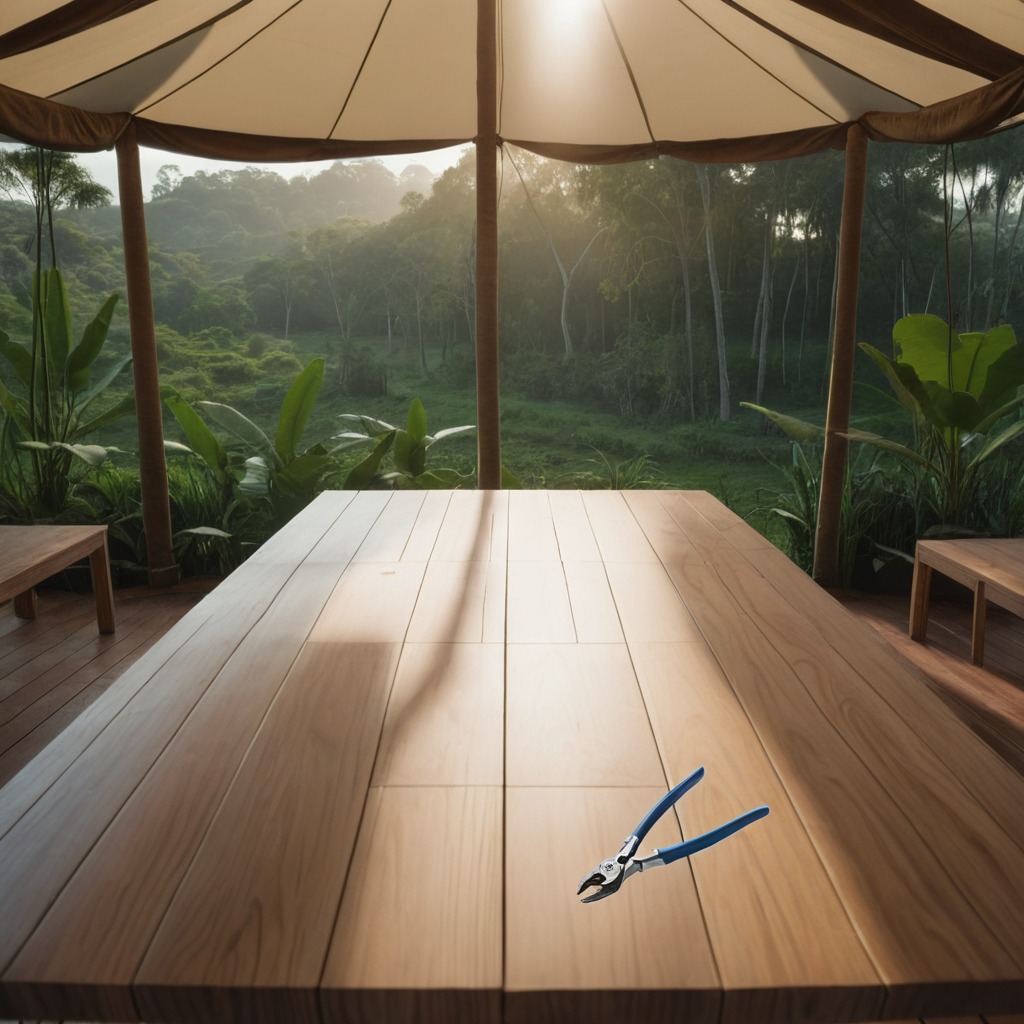
A plier is lying on the wooden table.